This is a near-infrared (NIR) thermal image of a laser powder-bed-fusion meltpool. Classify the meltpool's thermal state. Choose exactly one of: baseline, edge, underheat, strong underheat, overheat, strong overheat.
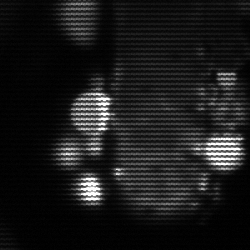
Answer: strong underheat